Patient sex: M
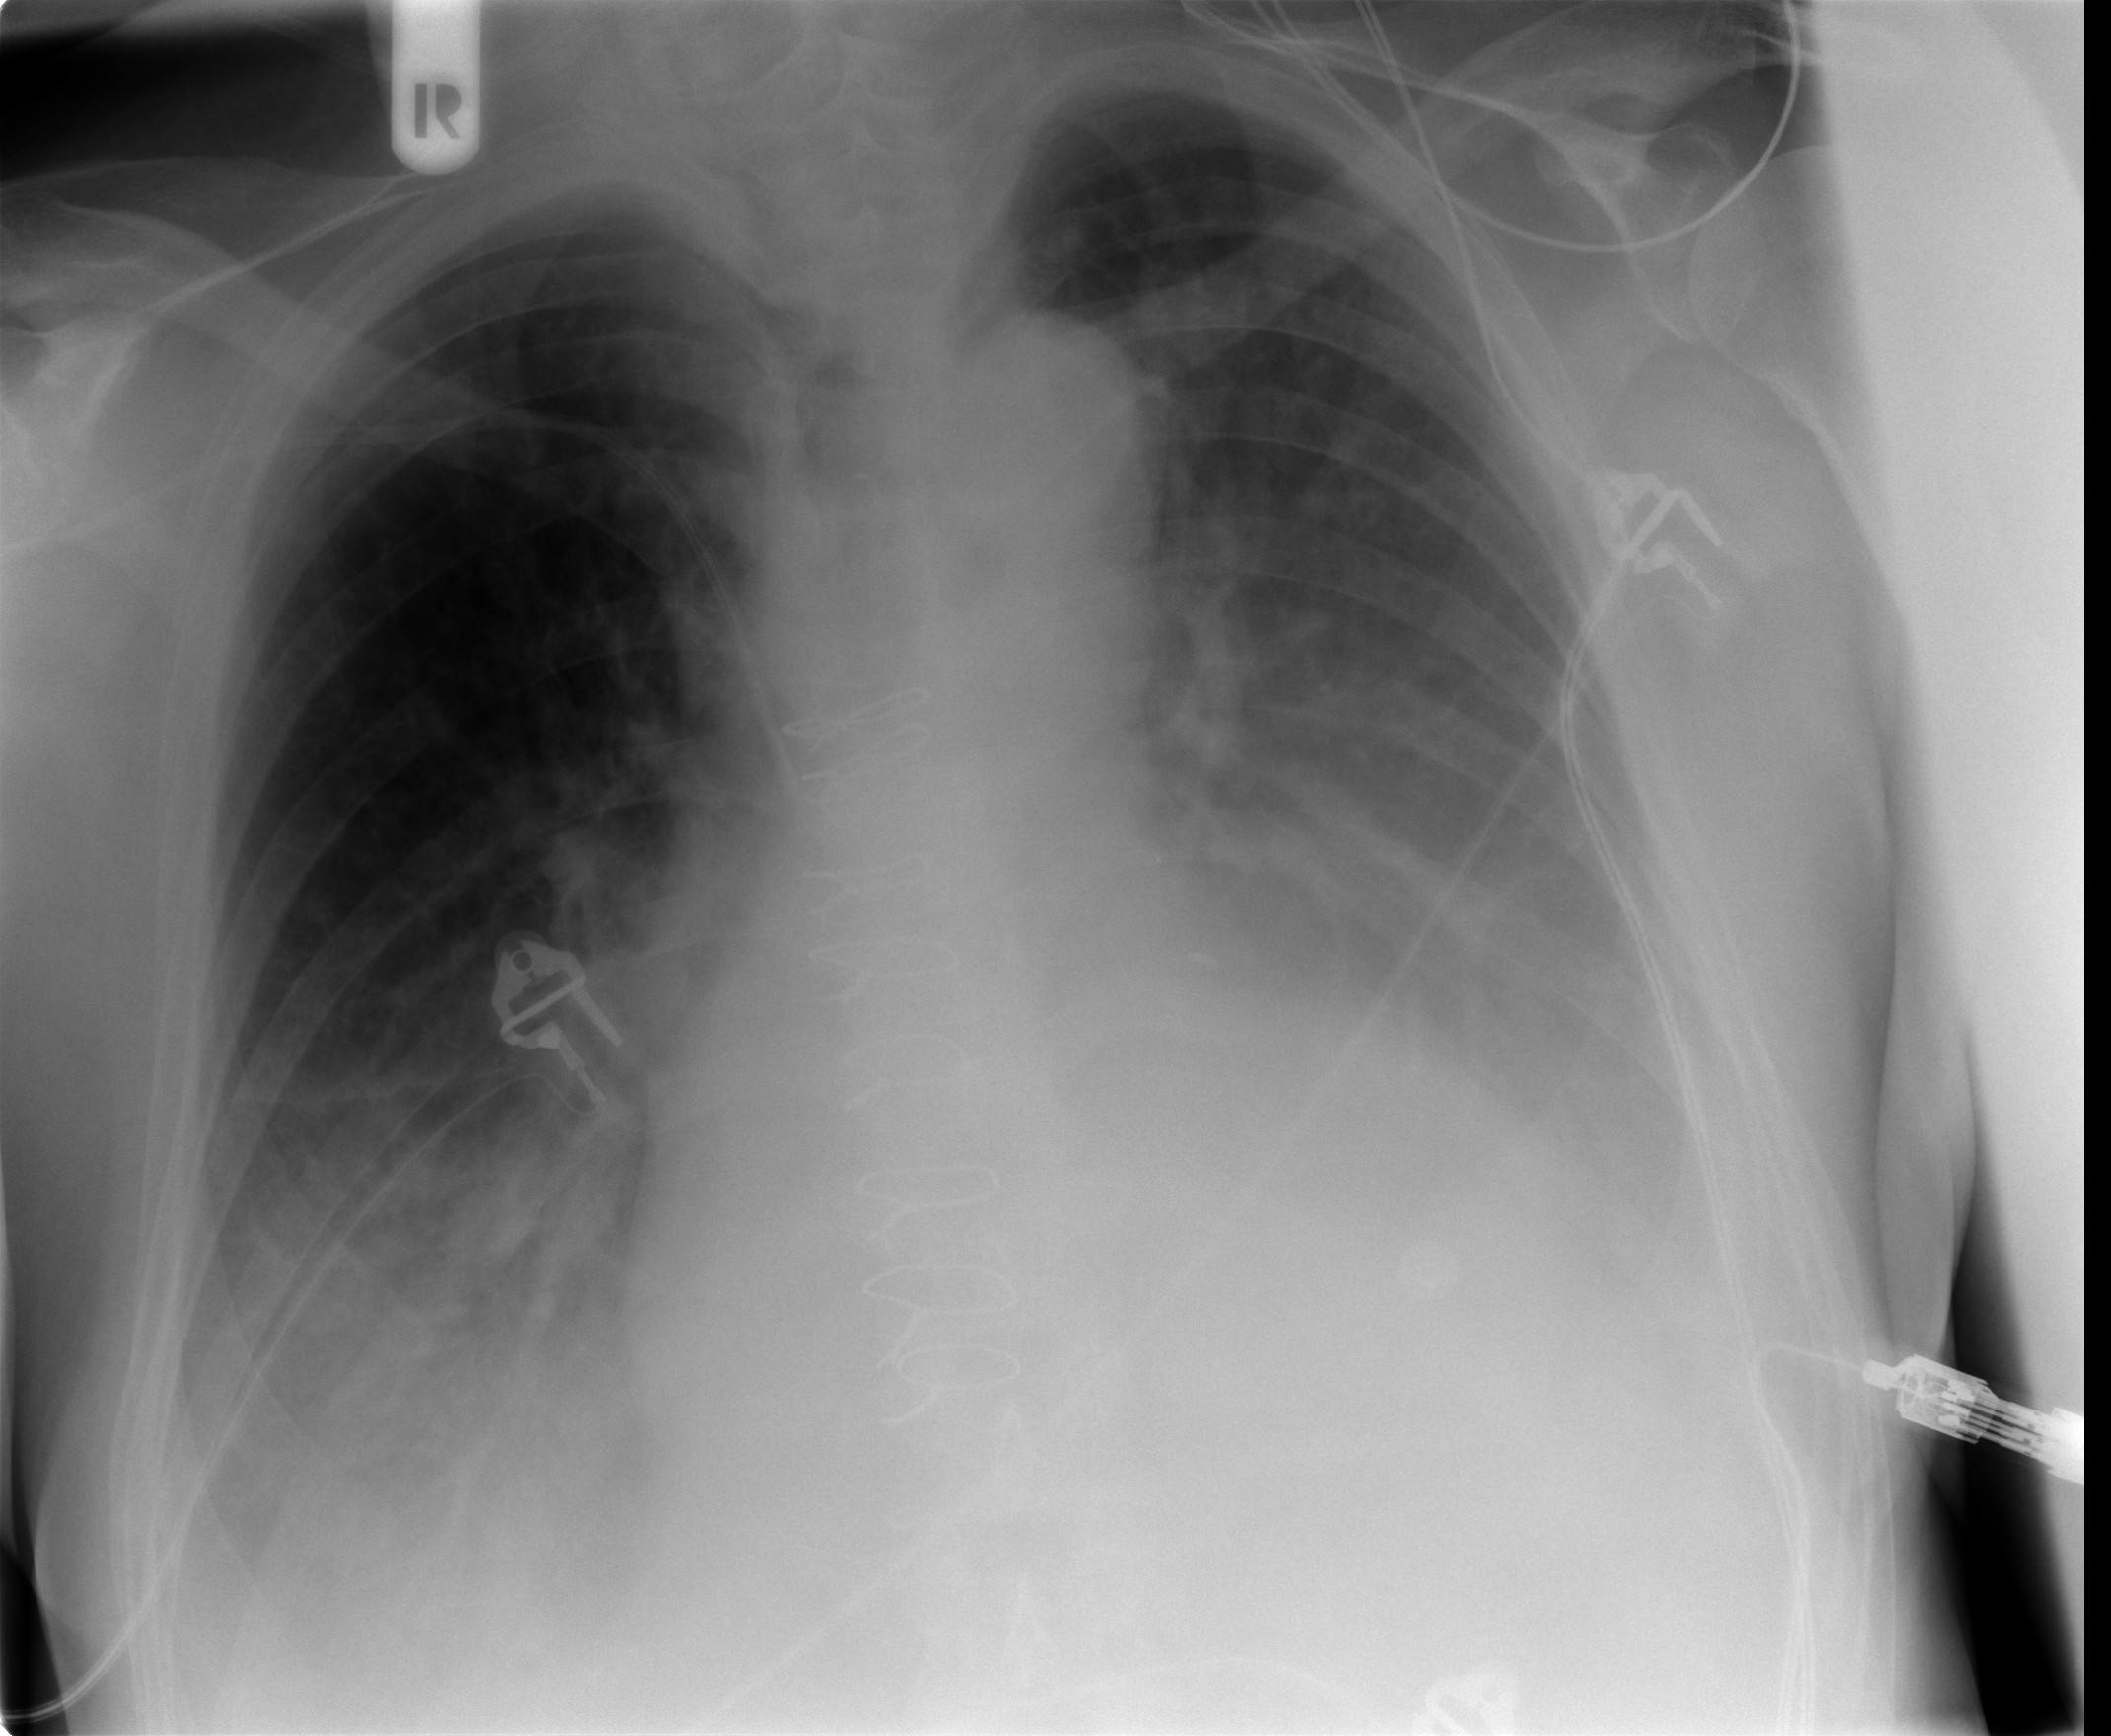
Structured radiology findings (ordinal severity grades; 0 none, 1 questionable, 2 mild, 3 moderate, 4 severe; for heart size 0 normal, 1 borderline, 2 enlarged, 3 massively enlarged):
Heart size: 2
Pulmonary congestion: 1
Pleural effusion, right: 3
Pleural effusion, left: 3
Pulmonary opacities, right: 1
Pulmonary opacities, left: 1
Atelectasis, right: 2
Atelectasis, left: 3